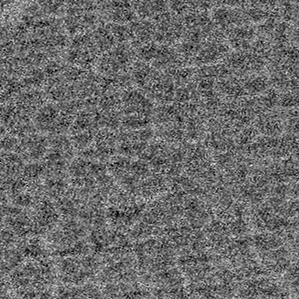
Label: frost